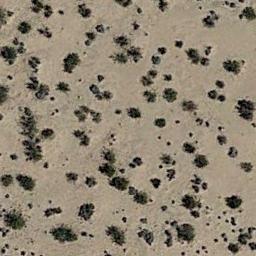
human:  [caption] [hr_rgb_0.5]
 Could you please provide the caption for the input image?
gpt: Chaparral is small and sparsely distributed in the sand .

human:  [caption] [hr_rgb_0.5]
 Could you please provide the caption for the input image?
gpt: There are some dry bushes make up the chaparral on the desert .

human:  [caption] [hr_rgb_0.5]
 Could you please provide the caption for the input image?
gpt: Some disconnected chaparrals grow in the desert .

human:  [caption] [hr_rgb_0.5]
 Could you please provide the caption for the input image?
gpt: There is a winding path in the jungle .

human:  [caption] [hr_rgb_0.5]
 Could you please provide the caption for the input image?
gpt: The chaparral is scattered and sparse .